Question: I have this 'GridView' (see screenshot) that contains items that all need about 12 dip spacing. However, when I set padding on the 'GridView', it seems that I can't scroll across this paddingm which I do want to do. How do I achieve this?
Note the slice of space above the top two pictures that I want to scroll away from:

Code:
'''
<GridView
android:id="@+id/feed_grid"
android:layout_width="fill_parent"
android:layout_height="wrap_content"
android:columnWidth="96dp"
android:gravity="center"
android:horizontalSpacing="@dimen/grid_view_margins"
android:numColumns="auto_fit"
android:padding="@dimen/grid_view_margins"
android:stretchMode="columnWidth"
android:scrollbarStyle="outsideInset"
android:verticalSpacing="@dimen/grid_view_margins" />
'''
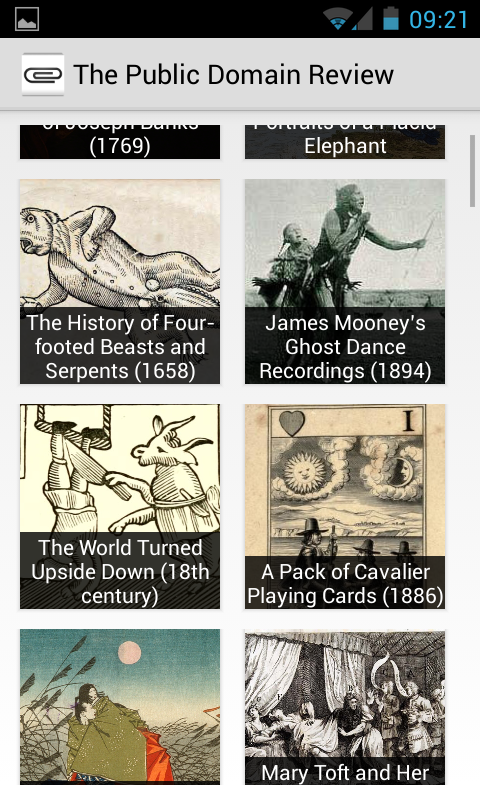
Answer: 'android:clipToPadding="false"' will solve your purpose